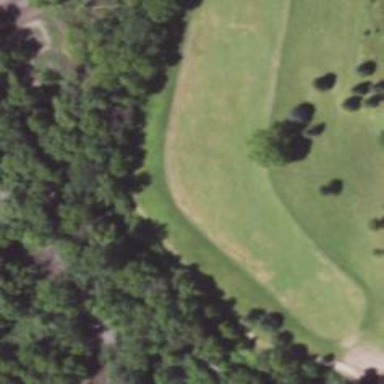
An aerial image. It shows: Golf hole for the sport of golf.